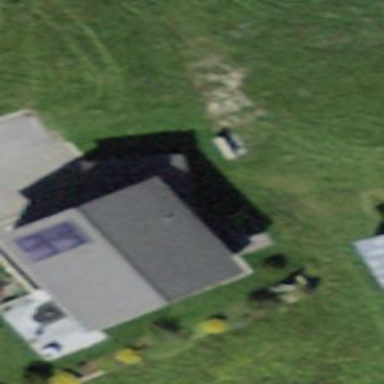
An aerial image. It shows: Detached building.